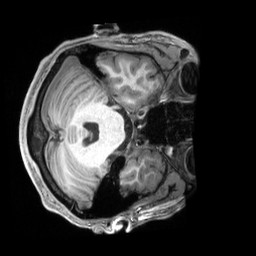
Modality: T1w
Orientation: axial
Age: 23
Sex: male
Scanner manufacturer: siemens
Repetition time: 2.3 s
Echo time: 0.00229 s